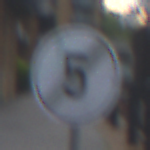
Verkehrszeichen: EndeGeschwindigkeit5
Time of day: MorningAfternoon
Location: Outdoor (Urban)
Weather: Overcast
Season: NotSpecified
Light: Natural